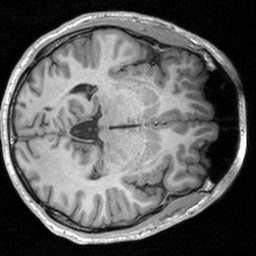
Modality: T1w
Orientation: axial
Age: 21
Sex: male
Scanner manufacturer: siemens
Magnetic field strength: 3 T
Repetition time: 1.9 s
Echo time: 0.00226 s